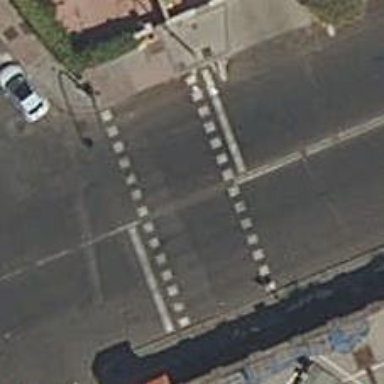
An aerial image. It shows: Road crossing with traffic signals.